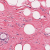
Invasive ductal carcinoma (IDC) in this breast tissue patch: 0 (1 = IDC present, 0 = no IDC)